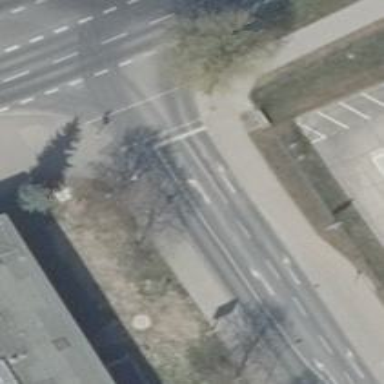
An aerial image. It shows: Road with "give way" sign.